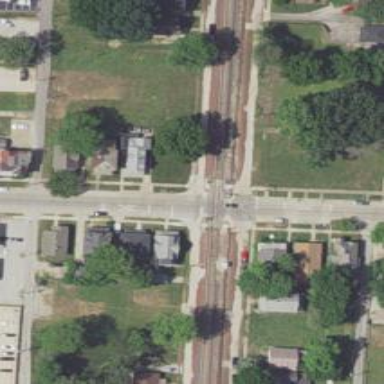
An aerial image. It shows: Railway crossing with lights.